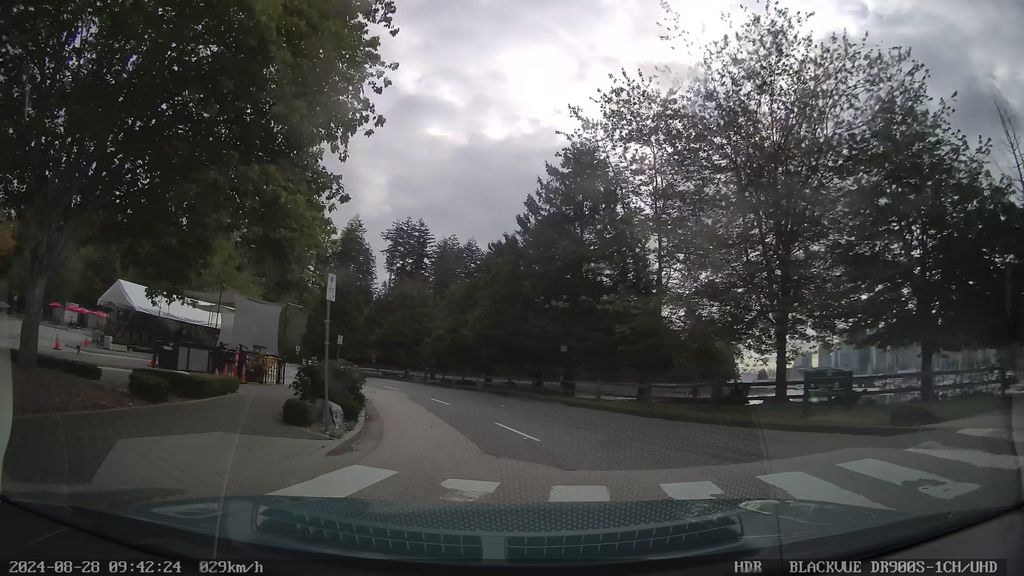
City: vancouver